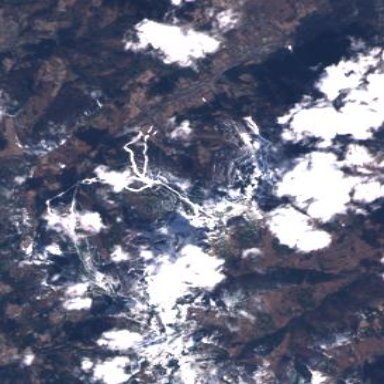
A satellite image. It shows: Area designated for winter sports.